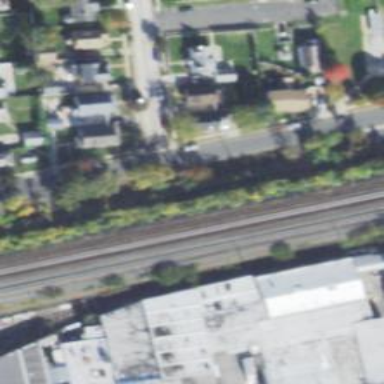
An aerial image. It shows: Electrified railway yard with rails.